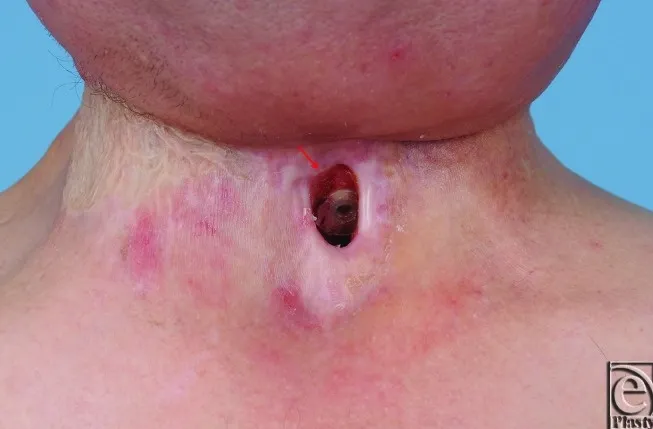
Complete fistula closure 4 months after first fat grafting (includes a second procedure of fat grafting).
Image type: medical_photograph (other_medical_photograph)